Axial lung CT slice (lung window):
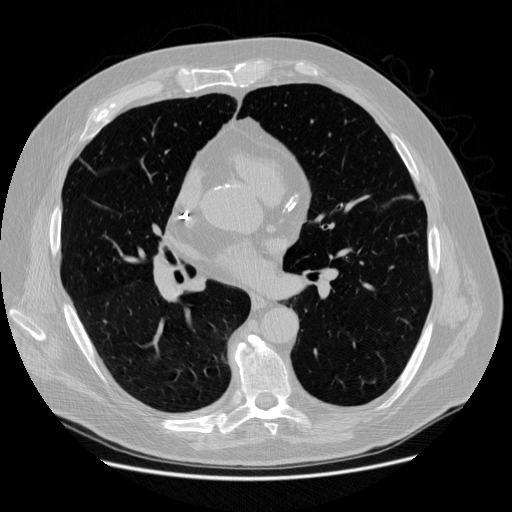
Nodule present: no